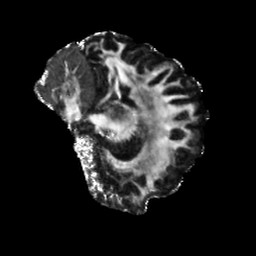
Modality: FA
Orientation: sagittal
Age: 23
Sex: female
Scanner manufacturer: siemens
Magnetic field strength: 6.98 T
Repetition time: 7.776 s
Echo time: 0.076 s